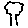
Label: tree